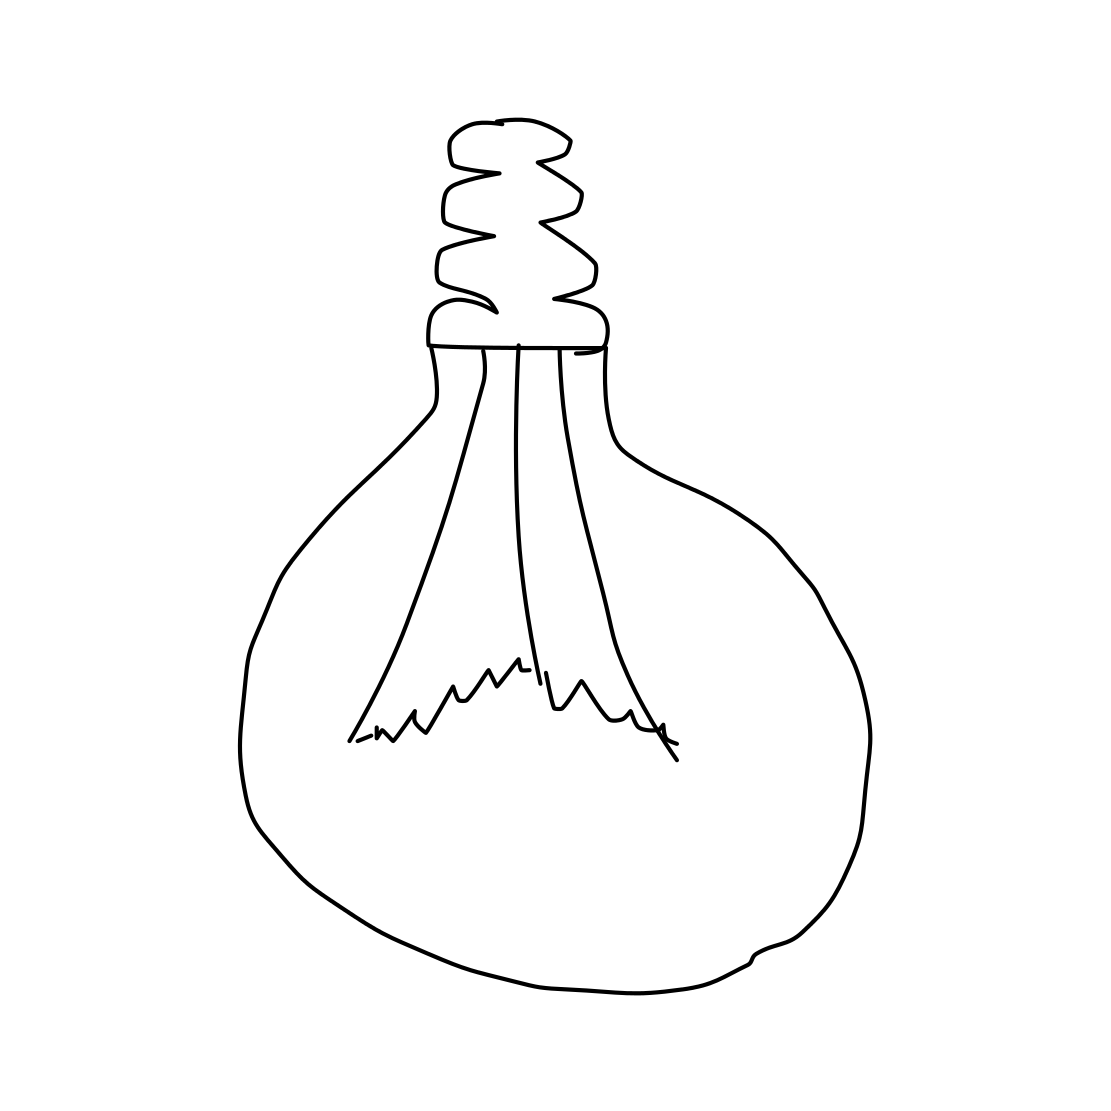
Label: lightbulb